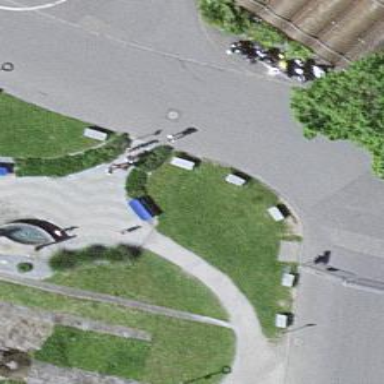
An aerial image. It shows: Blue bench.